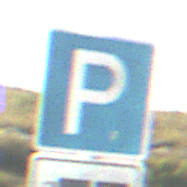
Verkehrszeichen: Parken
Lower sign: MehrspurigeFahrzeugeFrei4
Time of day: SunriseSunset
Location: Outdoor (Nature)
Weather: PartlyCloudy
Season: NotSpecified
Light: Natural